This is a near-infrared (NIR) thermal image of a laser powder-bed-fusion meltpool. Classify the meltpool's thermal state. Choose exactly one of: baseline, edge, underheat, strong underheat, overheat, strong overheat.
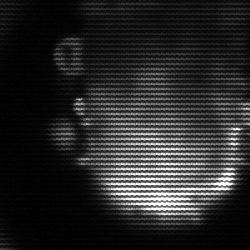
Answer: baseline